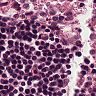
Metastatic tissue present: no